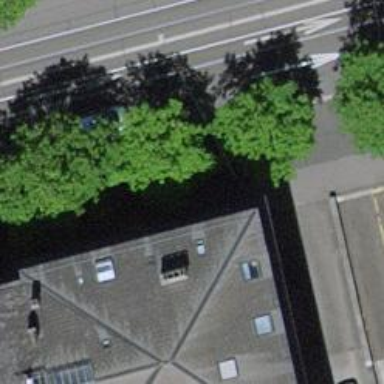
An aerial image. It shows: Avenue lined with deciduous broadleaved trees.